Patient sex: M
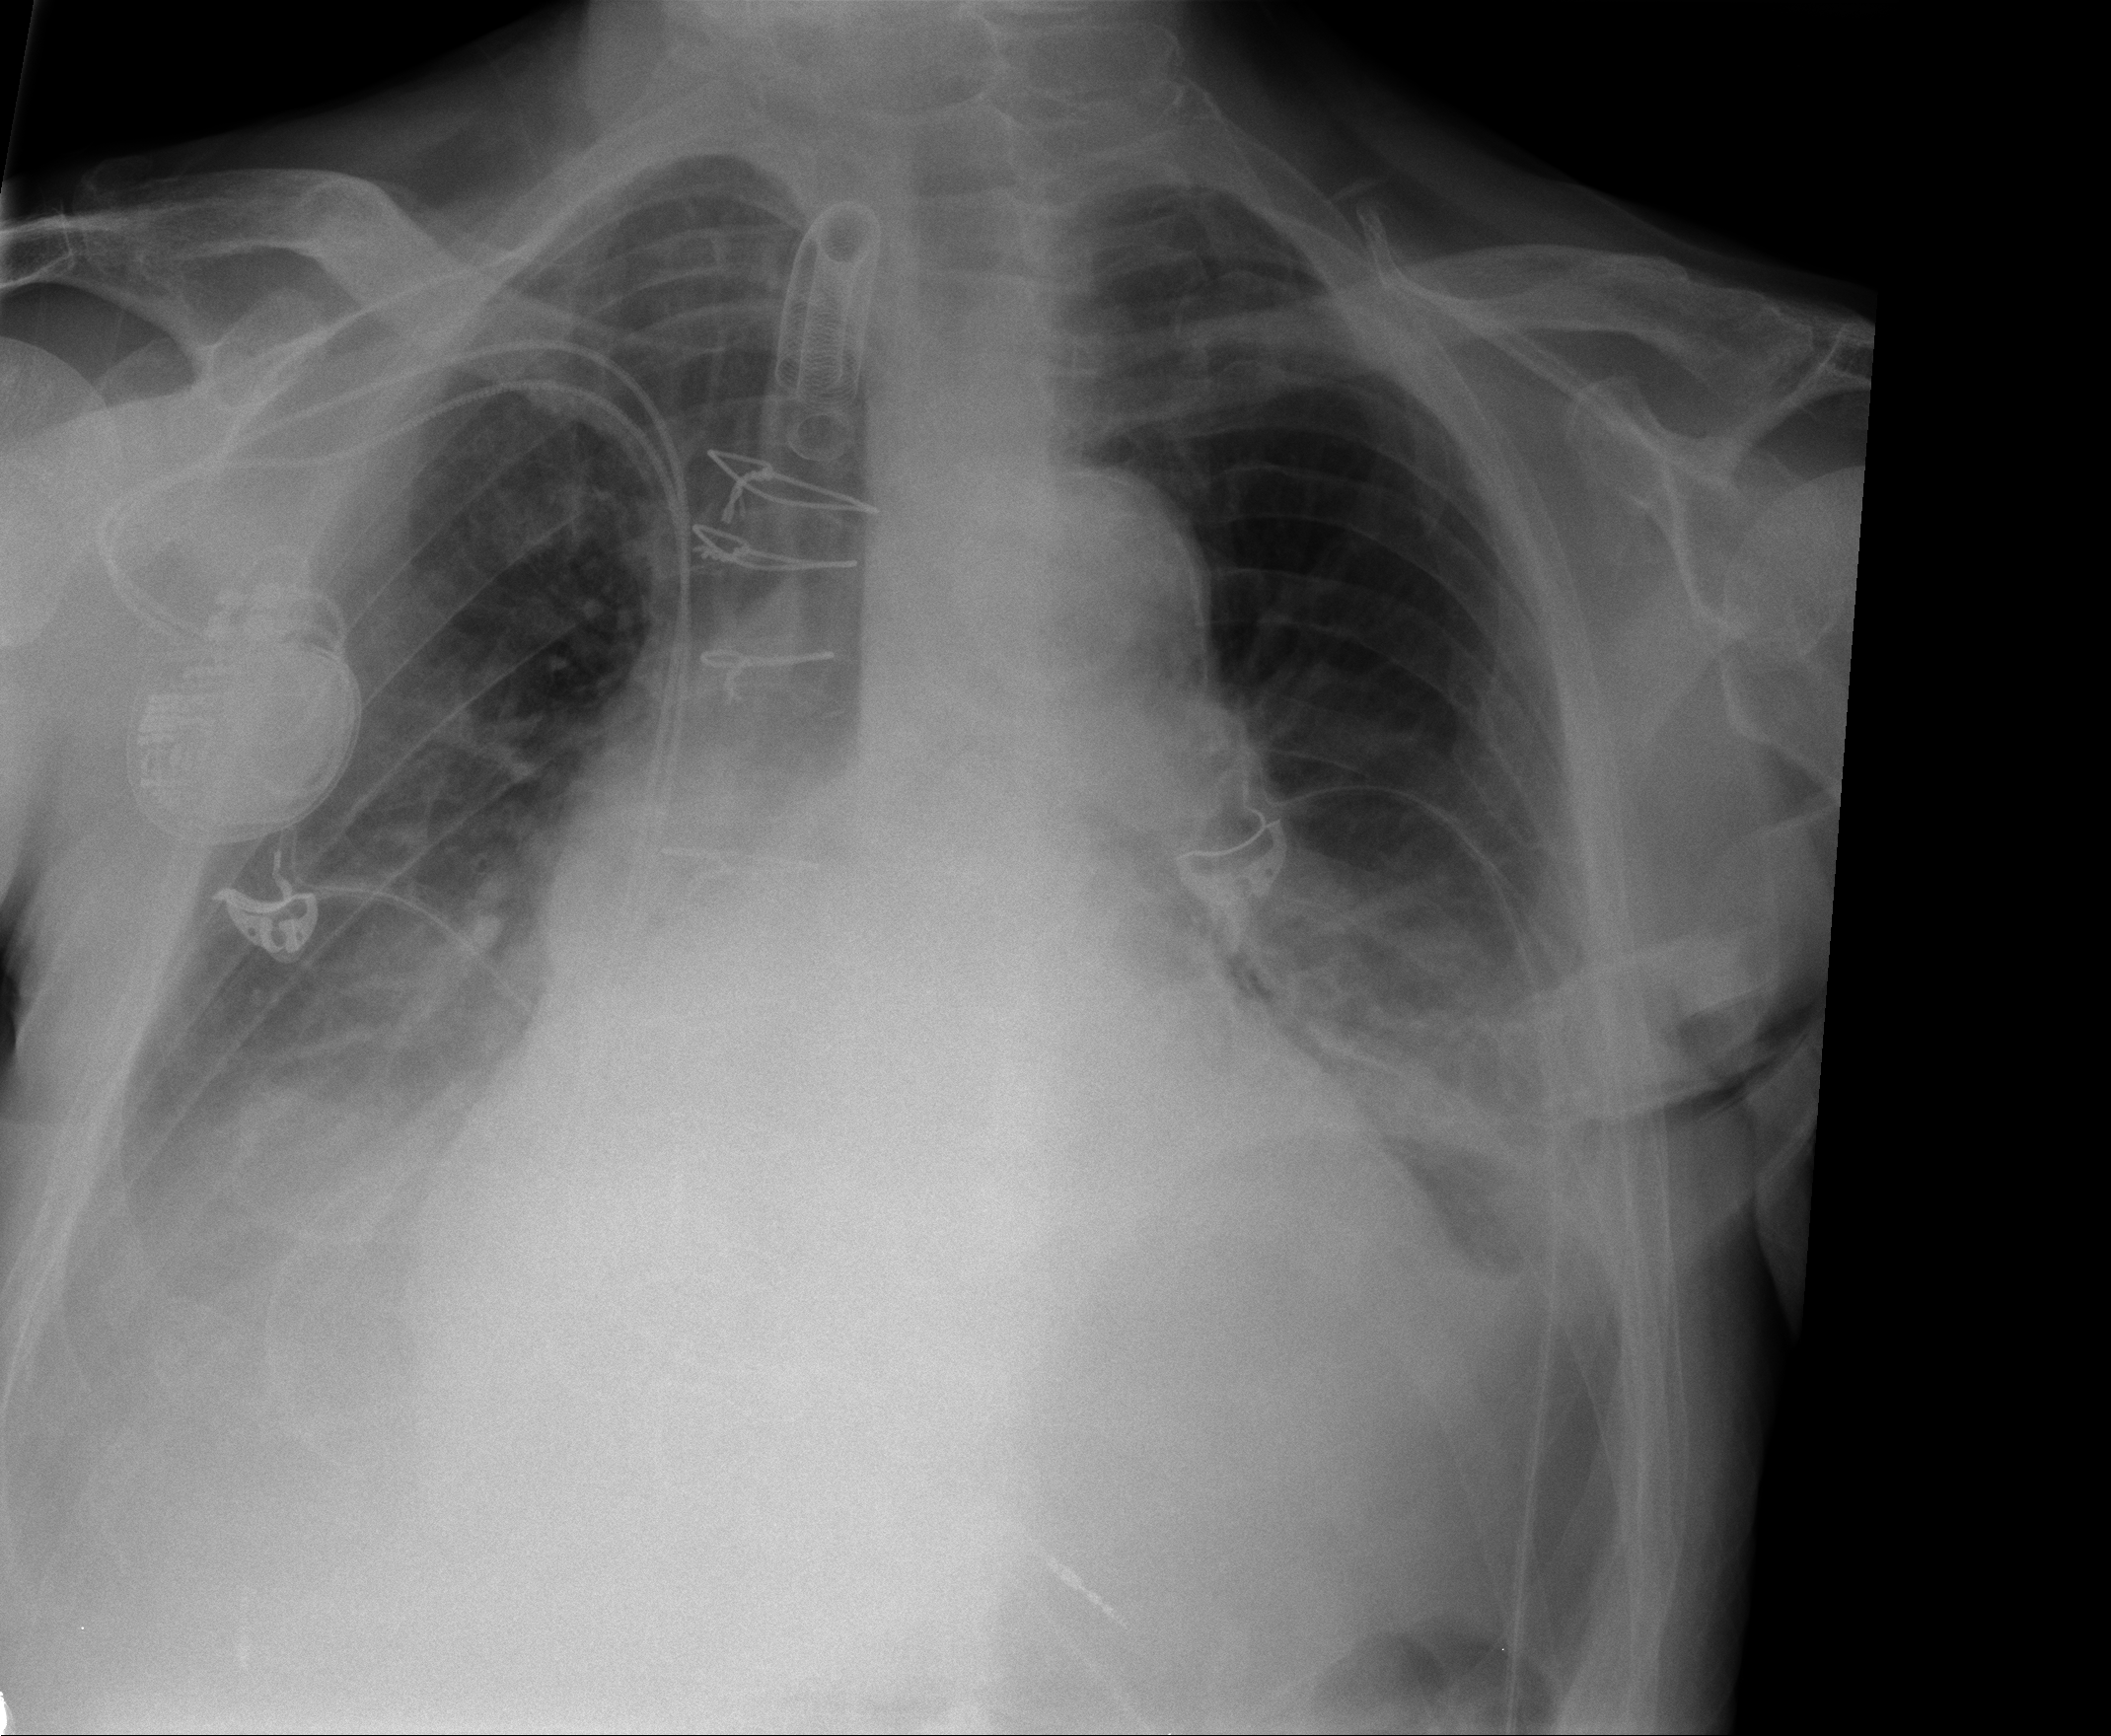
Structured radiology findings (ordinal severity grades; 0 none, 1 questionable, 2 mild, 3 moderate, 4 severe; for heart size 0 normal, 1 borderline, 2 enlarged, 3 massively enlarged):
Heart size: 3
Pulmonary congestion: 1
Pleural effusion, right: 2
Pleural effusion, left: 2
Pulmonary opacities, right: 1
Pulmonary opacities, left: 1
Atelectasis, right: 2
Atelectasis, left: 2